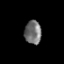
Tissue: prostate
Cell type: Fibroblasts
Senescence score: 0.7318
Nuclear area (px): 385
Mean DAPI intensity: 114.286